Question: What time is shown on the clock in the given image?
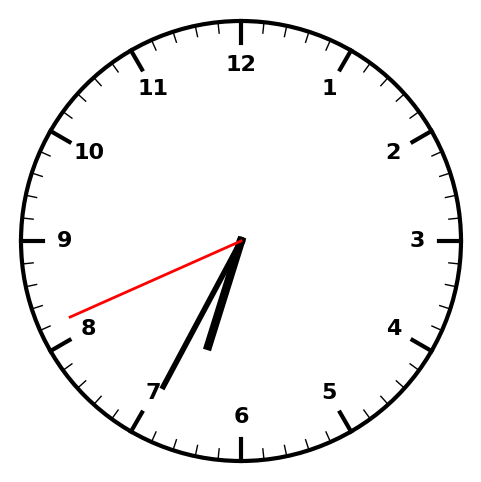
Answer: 06:34:41